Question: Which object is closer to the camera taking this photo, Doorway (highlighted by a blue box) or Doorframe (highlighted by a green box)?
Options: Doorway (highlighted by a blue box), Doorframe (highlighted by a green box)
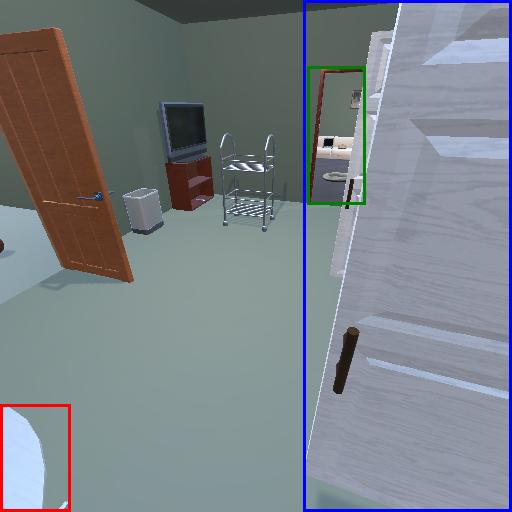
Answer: Doorway (highlighted by a blue box)